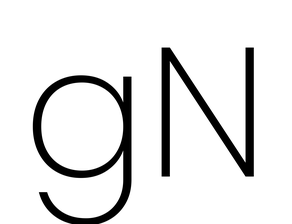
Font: Poppins-ExtraLight